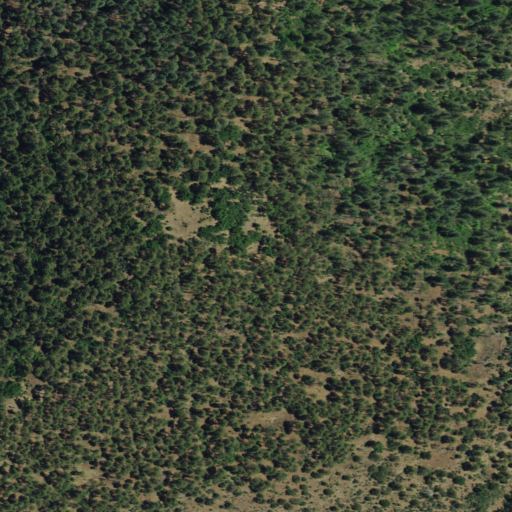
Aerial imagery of mountain in New Mexico named Whiterocks Mountain containing grassland and evergreen forest